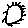
Label: sun